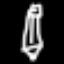
Label: pencil